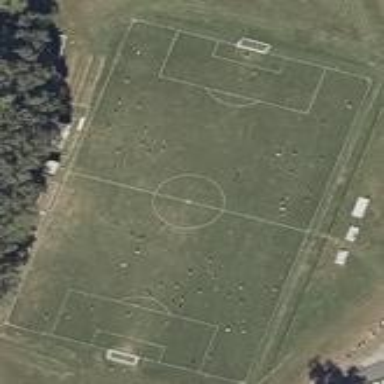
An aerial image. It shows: Soccer pitch designated for leisure and sports activities.